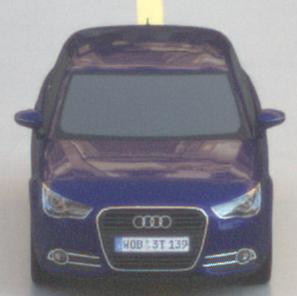
Make: Audi
Model: A1 Sportback 1.2 TFSI
Detailed model: A1 (8X) Sportback
Model produced from: 2012/03
Model produced until: 2014/11
Doors: 5
Color: blue
Road condition: wet road
Daytime: morning or afternoon
Contrast: low contrast